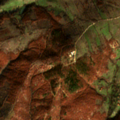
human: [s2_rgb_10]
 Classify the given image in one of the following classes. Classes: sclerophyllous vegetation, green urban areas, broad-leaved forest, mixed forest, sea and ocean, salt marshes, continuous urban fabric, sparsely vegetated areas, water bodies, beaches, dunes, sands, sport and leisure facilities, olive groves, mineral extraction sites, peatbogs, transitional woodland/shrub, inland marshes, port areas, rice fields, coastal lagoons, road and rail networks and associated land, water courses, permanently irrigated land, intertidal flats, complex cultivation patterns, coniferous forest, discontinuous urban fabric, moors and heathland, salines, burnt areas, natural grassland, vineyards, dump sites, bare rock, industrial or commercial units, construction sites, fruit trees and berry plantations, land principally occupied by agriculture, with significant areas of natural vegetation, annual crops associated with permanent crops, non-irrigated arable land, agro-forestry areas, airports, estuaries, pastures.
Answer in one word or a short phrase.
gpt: pastures, complex cultivation patterns, land principally occupied by agriculture, with significant areas of natural vegetation, broad-leaved forest, natural grassland, transitional woodland/shrub